Question: On the maps app in the IPad when you tap a pin you get a normal annotation with an "i" instead of a disclosure indicator. A further tap on the "i" reveals a popover view controller like this.

Is there a way to easily achieve this?
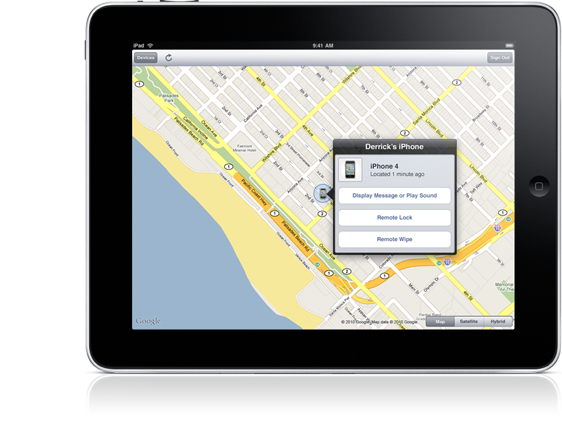
Answer: First add an annotation to the map and in the 'viewForAnnotation' method, set the 'rightCalloutAccessoryView' to a button of type, say, UIButtonTypeDetailDisclosure (I don't think the blue info button is available by default).
Pressing the button will call the 'calloutAccessoryControlTapped' delegate method. In this method, deselect the annotation and show your popover. For example:
'''
- (void)mapView:(MKMapView *)mapView annotationView:(MKAnnotationView *)view calloutAccessoryControlTapped:(UIControl *)control
{
[mapView deselectAnnotation:view.annotation animated:YES];
YourContentViewController *ycvc = [[YourContentViewController alloc] init...
UIPopoverController *poc = [[UIPopoverController alloc] initWithContentViewController:ycvc];
[ycvc release];
//hold ref to popover in an ivar
self.annotationPopoverController = poc;
//size as needed
poc.popoverContentSize = CGSizeMake(320, 400);
//show the popover next to the annotation view (pin)
[poc presentPopoverFromRect:view.bounds inView:view
permittedArrowDirections:UIPopoverArrowDirectionAny animated:YES];
[poc release];
}
'''
YourContentViewController is a subclass of UIViewController which you can code like any other view controller. The Maps app looks like it has UITableView in the content.